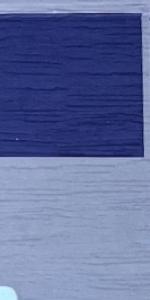
Label: Empty